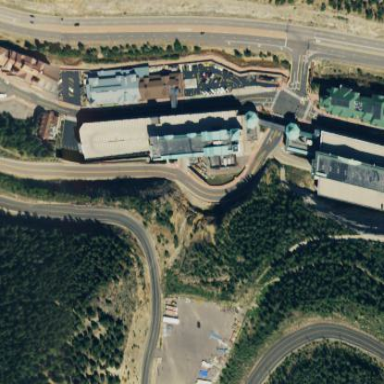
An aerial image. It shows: Building designated as casino.